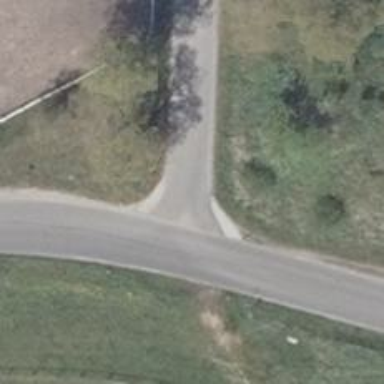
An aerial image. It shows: Road with "give way" sign.